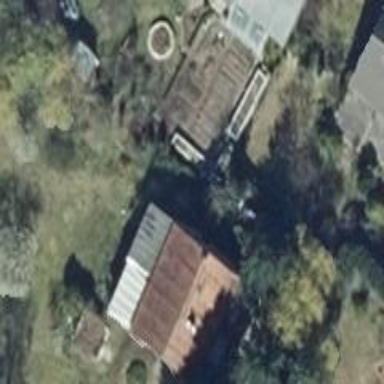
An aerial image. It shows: House with flat light gray roof. The building has multiple parts.